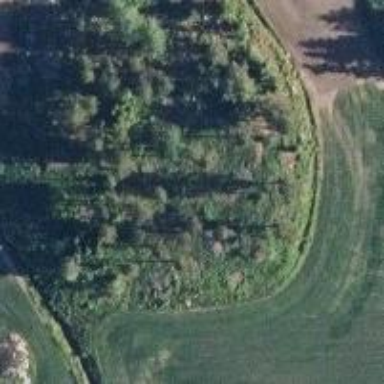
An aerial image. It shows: Beautiful woodland area.